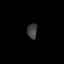
Tissue: skin
Cell type: Epithelial cells
Senescence score: 0.2267
Nuclear area (px): 151
Mean DAPI intensity: 61.669